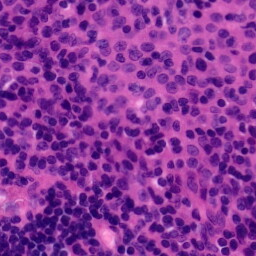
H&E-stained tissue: Tonsil